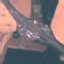
Land use / land cover class: Highway